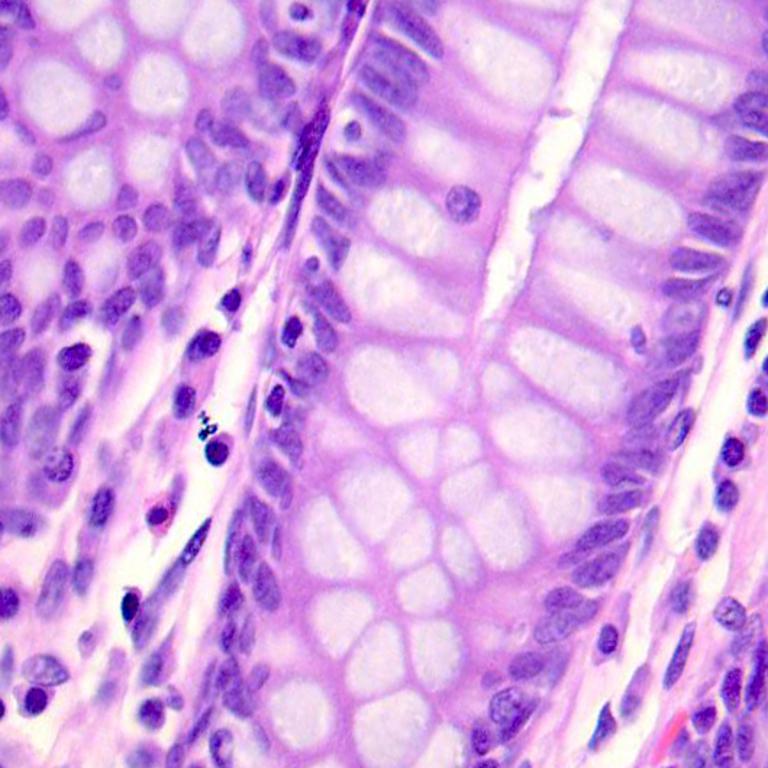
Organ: colon
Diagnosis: benign